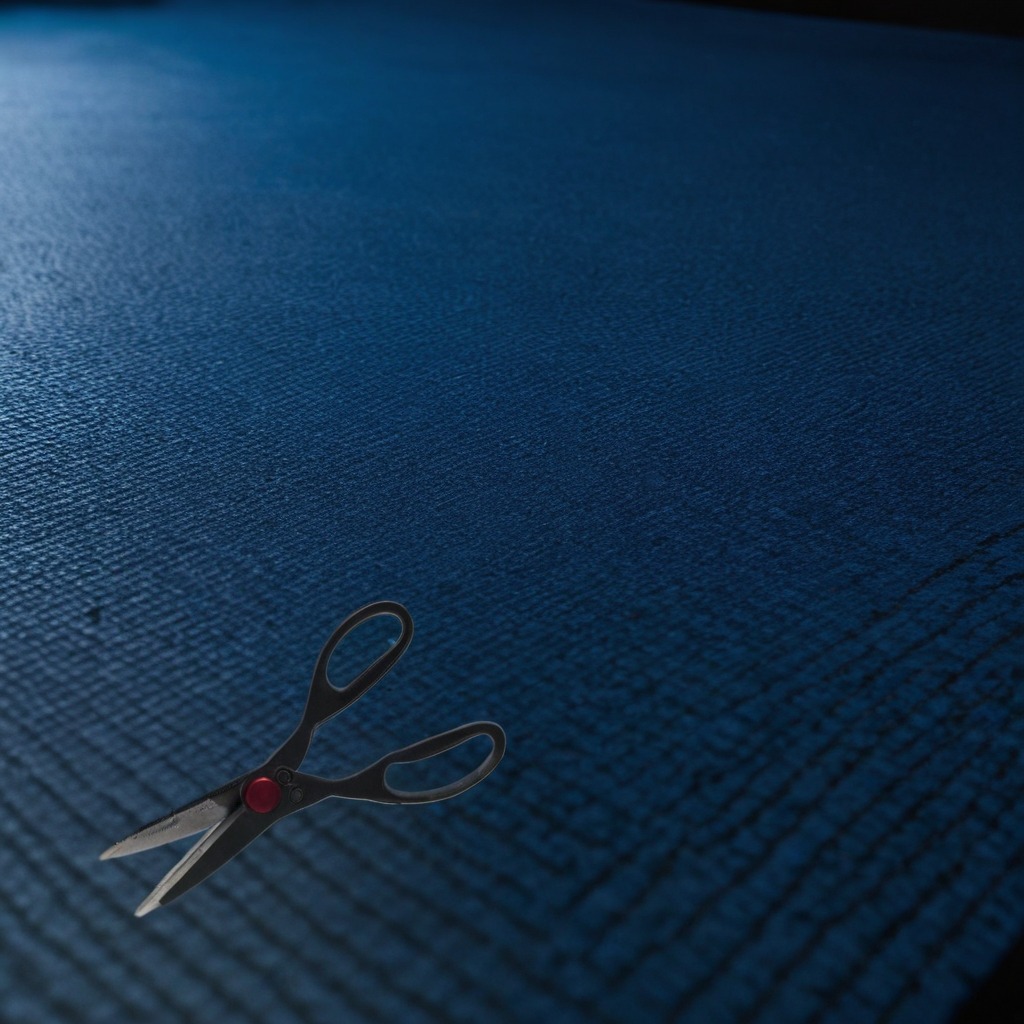
A scissor is lying on a clean granite tabletop inside a workshop at night.